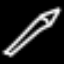
Label: pencil